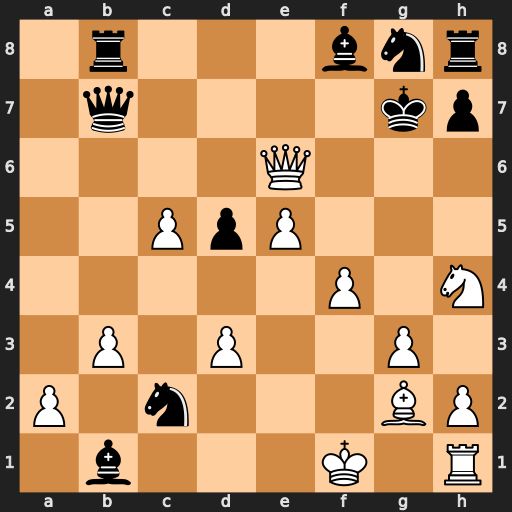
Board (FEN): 1r3bnr/1q4kp/4Q3/2PpP3/5P1N/1P1P2P1/P1n3BP/1b3K1R
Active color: w
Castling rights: -
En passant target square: -
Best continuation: Nf5#